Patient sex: M
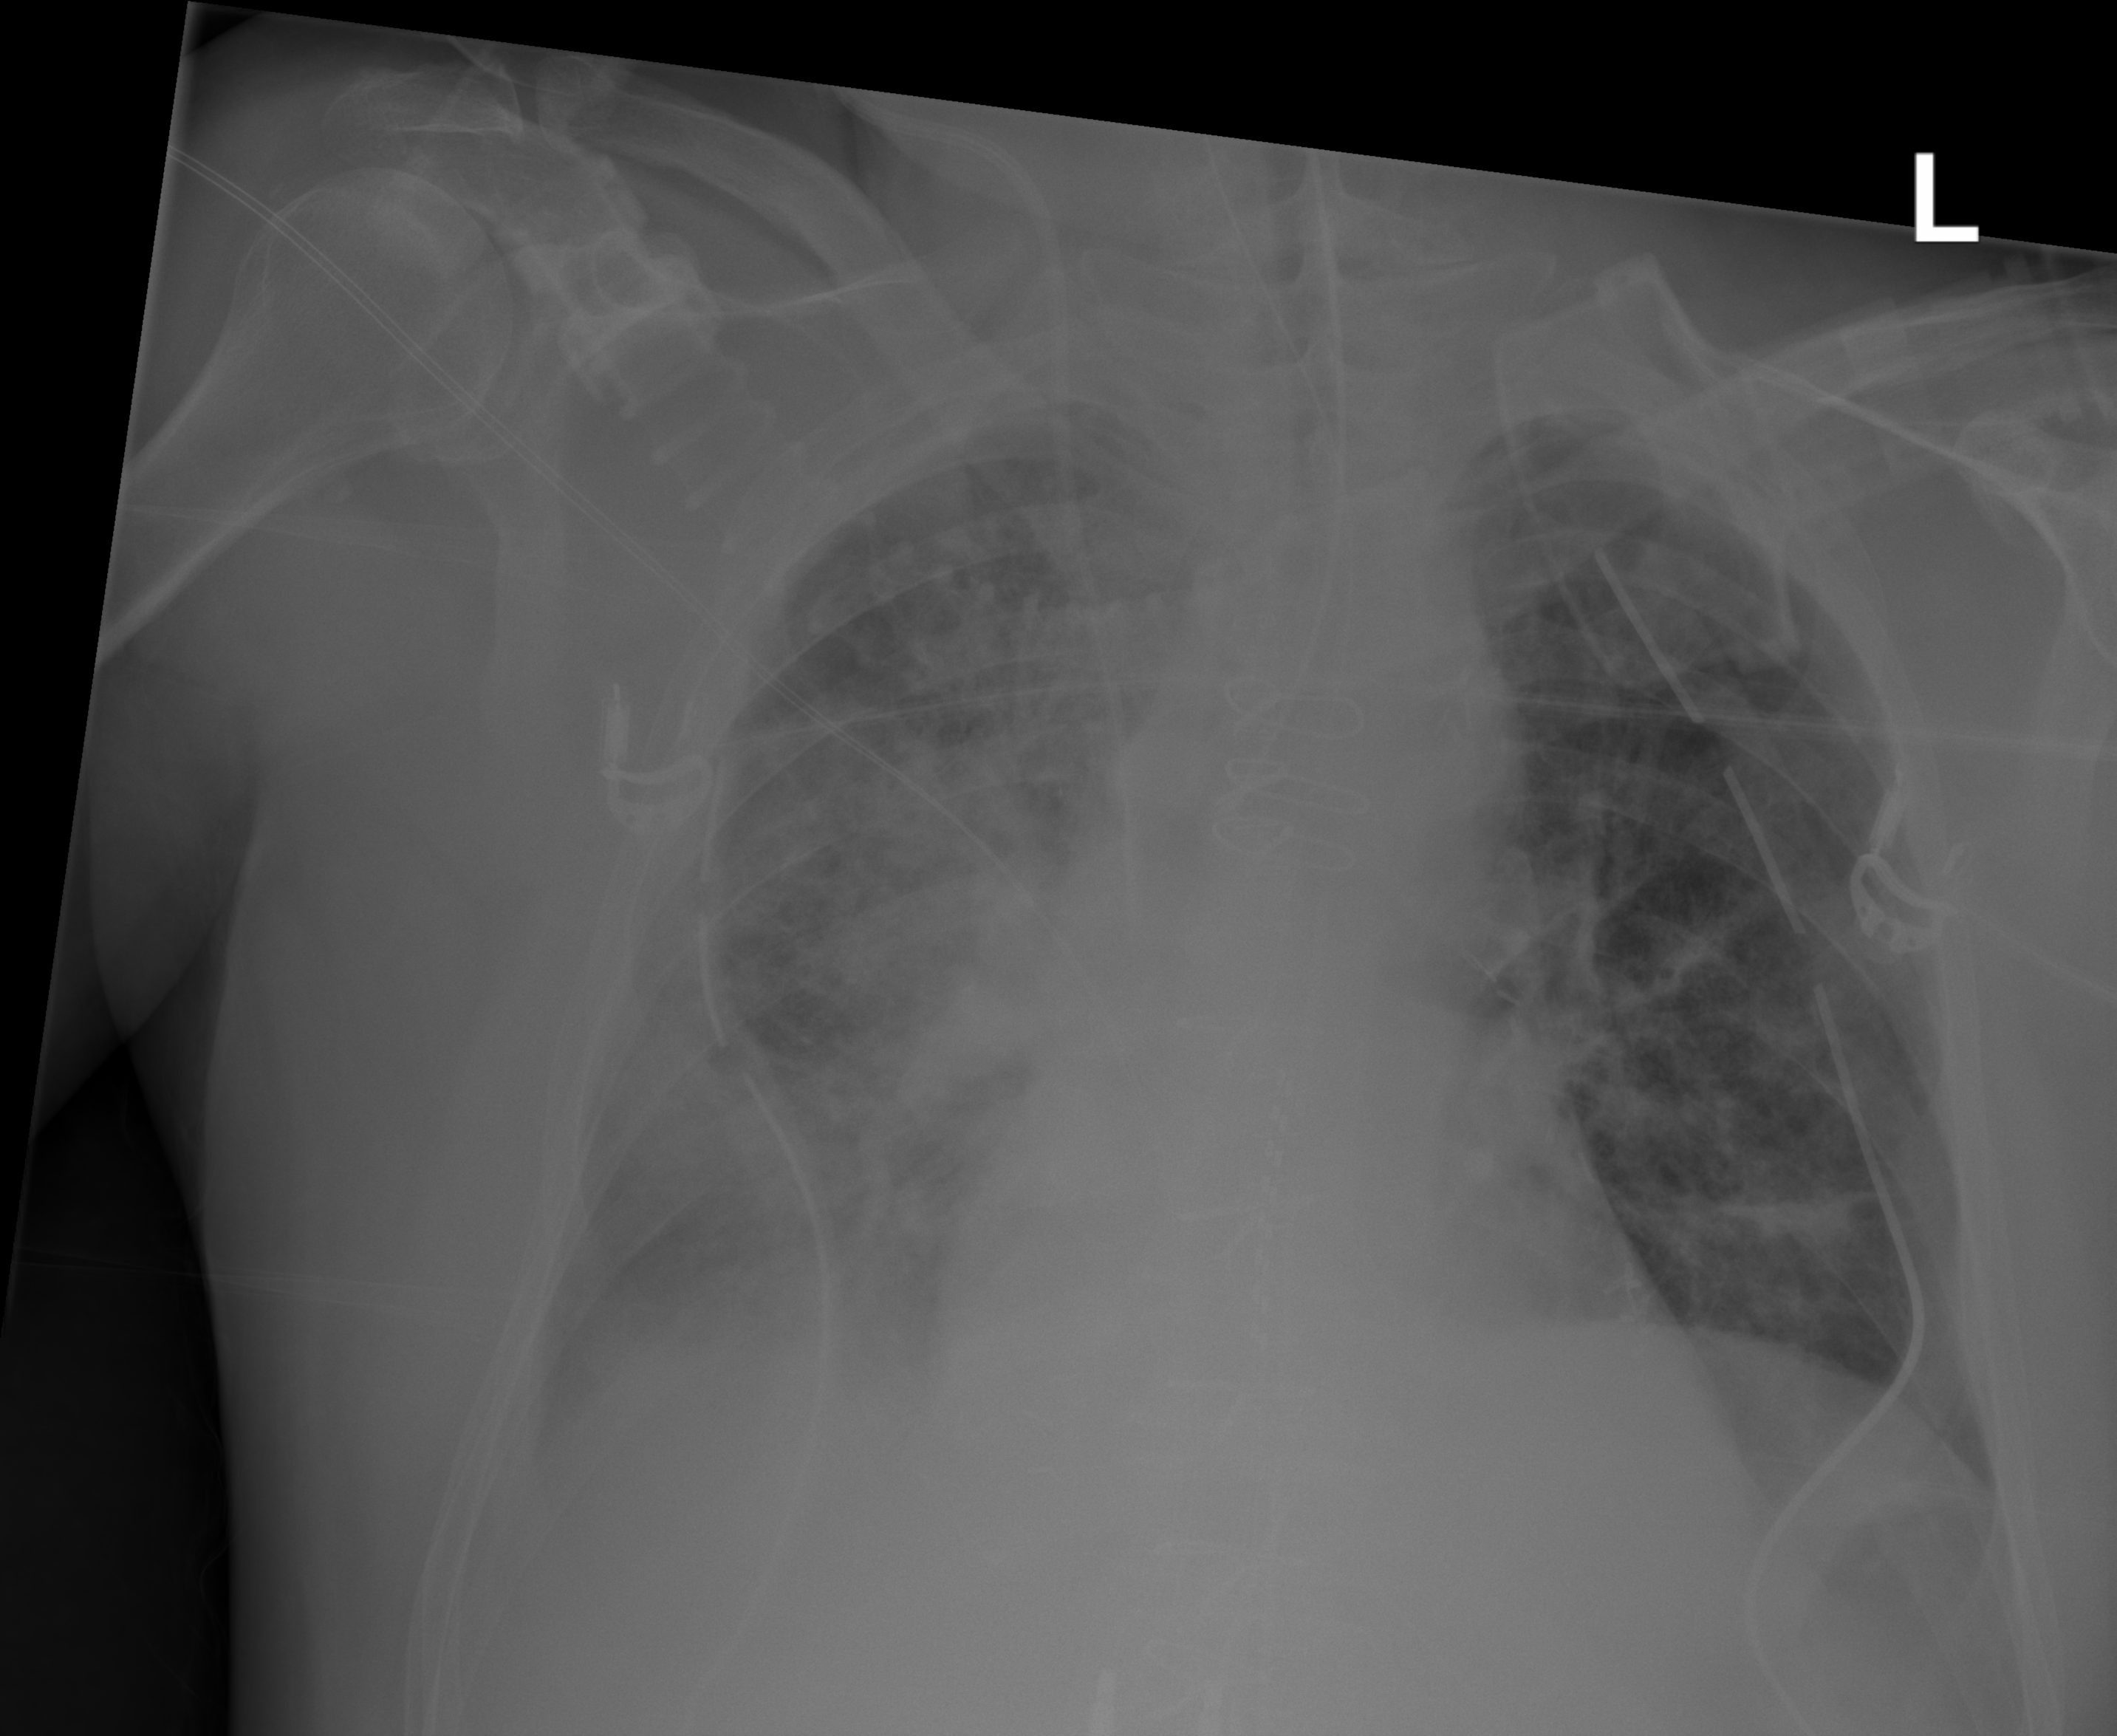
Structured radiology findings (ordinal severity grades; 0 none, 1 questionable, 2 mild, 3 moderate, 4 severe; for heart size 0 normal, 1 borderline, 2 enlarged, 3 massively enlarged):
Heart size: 0
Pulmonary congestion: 3
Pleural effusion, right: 3
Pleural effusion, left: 2
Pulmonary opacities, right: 3
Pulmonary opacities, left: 0
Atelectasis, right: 3
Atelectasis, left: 2